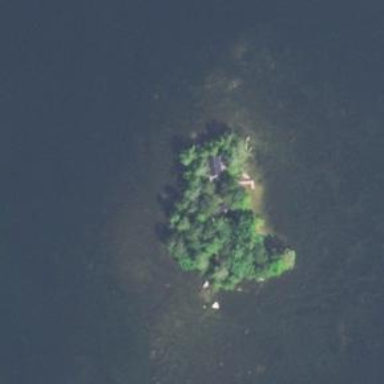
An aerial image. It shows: Islet.